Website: bh-photo
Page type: payment
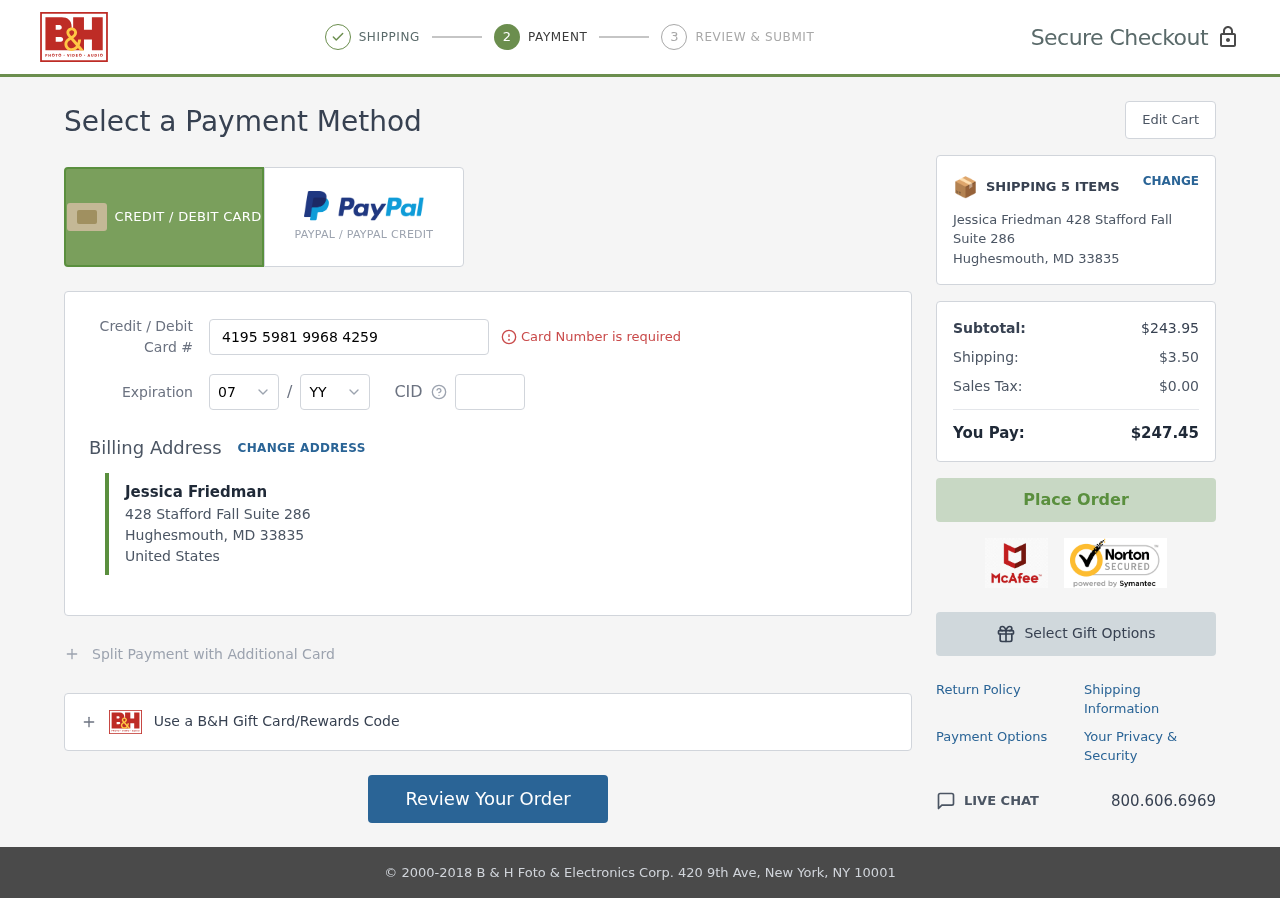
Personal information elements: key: PII_CARD_CVV
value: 325
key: PII_CARD_EXPIRY_MONTH
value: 07
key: PII_CARD_EXPIRY_YEAR
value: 30
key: PII_CARD_NUMBER
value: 4195 5981 9968 4259
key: PII_CITY
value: Hughesmouth
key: PII_COUNTRY
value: United States
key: PII_FULLNAME
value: Jessica Friedman
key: PII_POSTCODE
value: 33835
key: PII_STATE_ABBR
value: MD
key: PII_STREET
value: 428 Stafford Fall Suite 286
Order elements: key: ORDER_NUM_ITEMS
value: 5
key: ORDER_SUBTOTAL
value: $243.95
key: ORDER_SHIPPING_COST
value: $3.50
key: ORDER_TAX
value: $0.00
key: ORDER_TOTAL
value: $247.45